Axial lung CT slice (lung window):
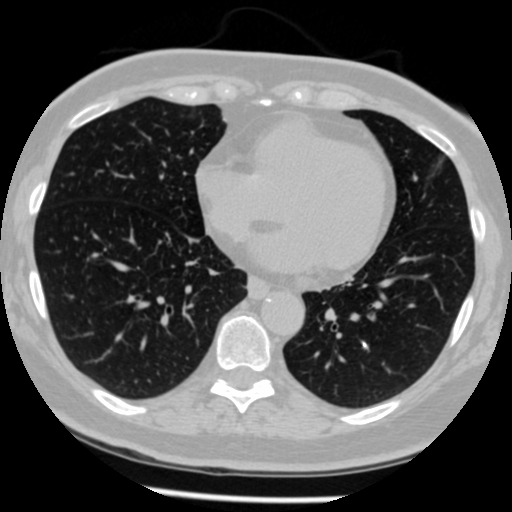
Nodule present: no